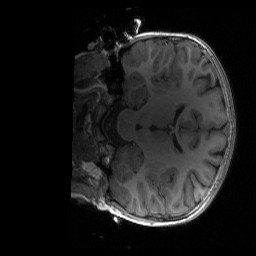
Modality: T1w
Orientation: coronal
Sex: female
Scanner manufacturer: siemens
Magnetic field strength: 3 T
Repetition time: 1.9 s
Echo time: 0.00243 s